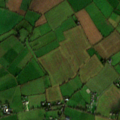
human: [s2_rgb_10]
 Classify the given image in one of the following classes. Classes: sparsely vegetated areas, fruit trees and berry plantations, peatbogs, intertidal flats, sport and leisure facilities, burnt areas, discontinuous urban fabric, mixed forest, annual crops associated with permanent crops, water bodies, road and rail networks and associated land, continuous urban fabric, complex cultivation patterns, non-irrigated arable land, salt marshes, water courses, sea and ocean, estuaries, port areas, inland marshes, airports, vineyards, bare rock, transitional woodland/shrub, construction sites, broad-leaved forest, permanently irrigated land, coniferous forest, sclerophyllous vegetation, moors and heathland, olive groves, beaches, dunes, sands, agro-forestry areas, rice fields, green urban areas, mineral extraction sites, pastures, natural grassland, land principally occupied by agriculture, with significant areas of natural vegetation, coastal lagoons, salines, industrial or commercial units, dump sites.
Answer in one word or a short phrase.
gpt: non-irrigated arable land, pastures